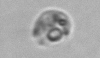
Label: Amoeba